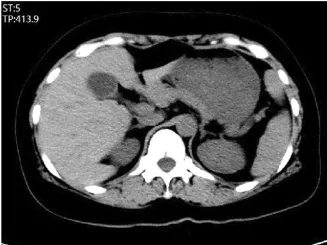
Plain scan CT examination before LC and pathology after LC. : CT examination before LC.
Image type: radiology (ct)